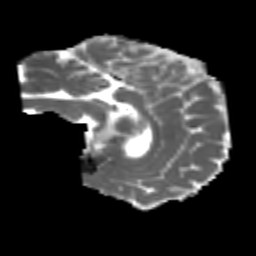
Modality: MD
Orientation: sagittal
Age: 29
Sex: male
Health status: healthy